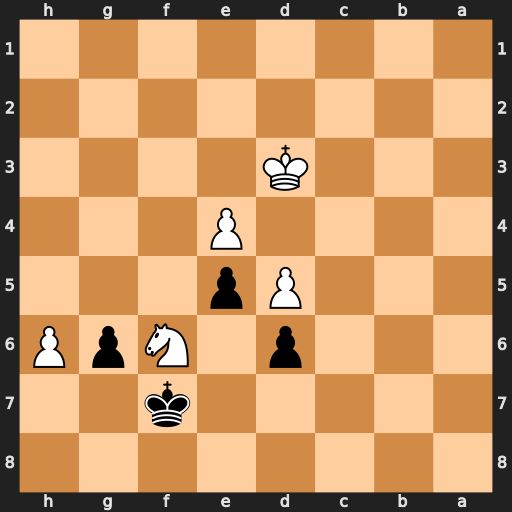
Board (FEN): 8/5k2/3p1NpP/3Pp3/4P3/3K4/8/8
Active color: b
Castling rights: -
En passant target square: -
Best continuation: Kxf6 Ke2 g5 h7 Kg7 h8=R Kxh8